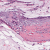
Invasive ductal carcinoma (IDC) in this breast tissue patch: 1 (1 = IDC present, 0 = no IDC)